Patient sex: M
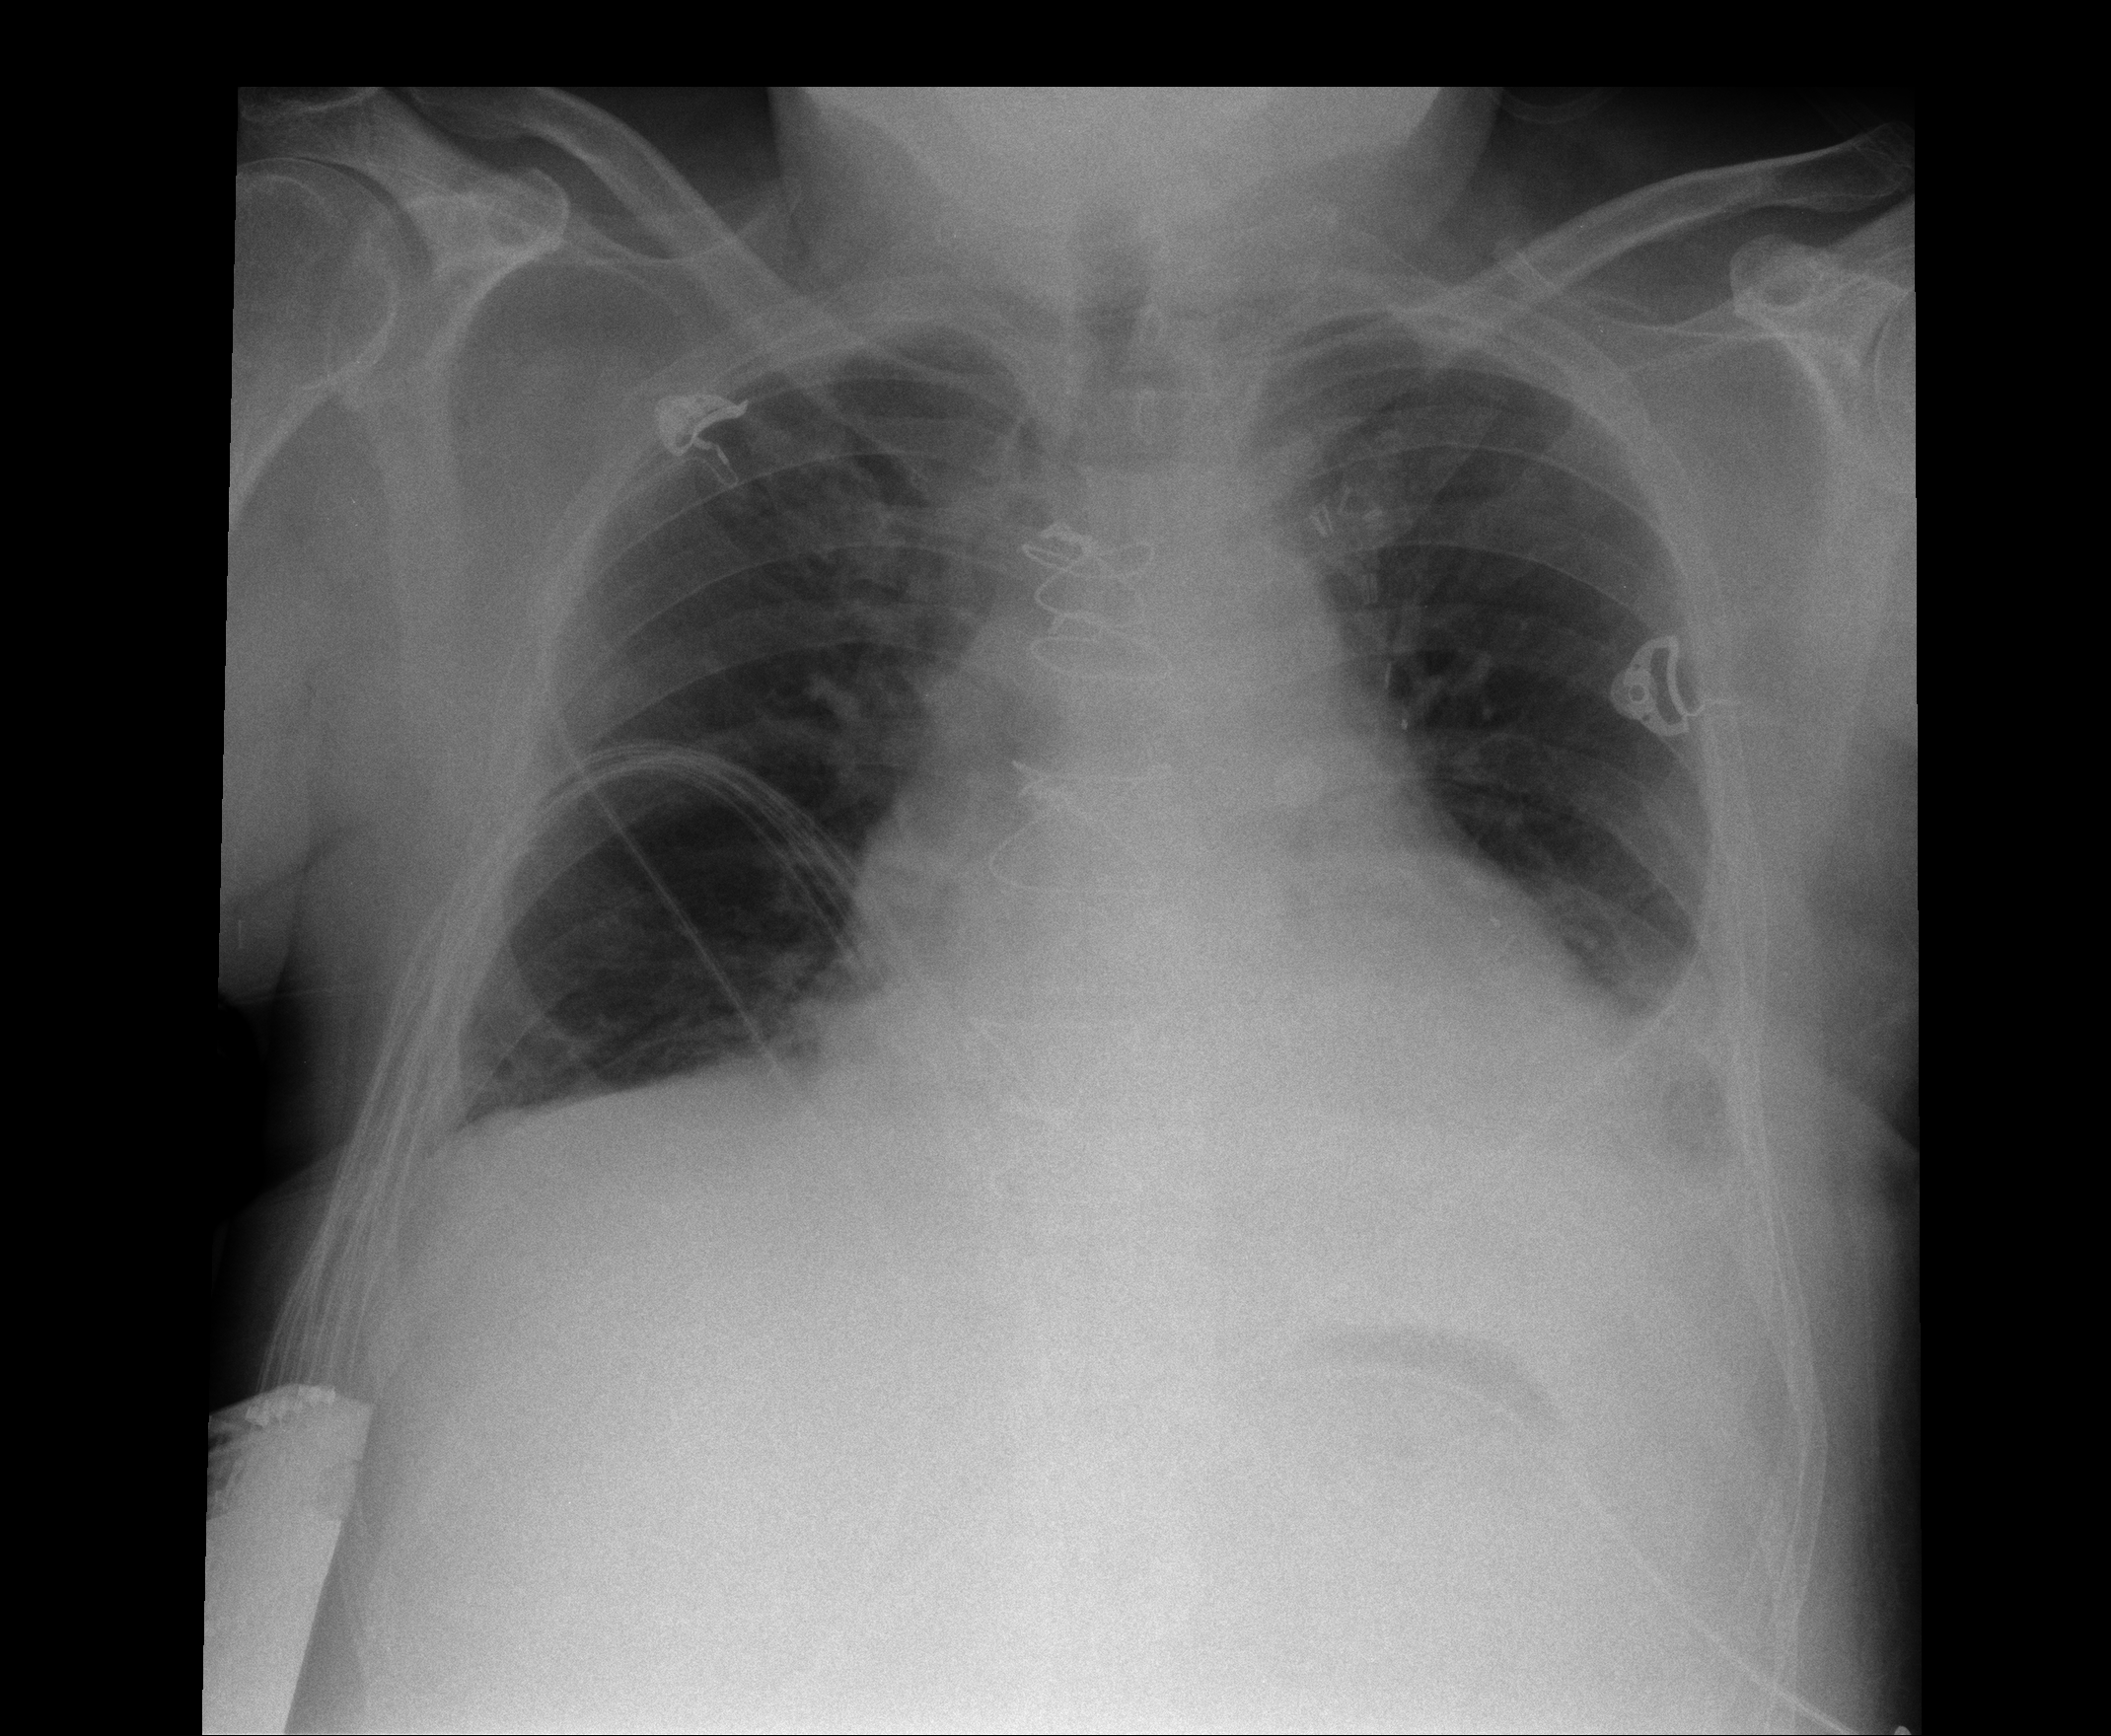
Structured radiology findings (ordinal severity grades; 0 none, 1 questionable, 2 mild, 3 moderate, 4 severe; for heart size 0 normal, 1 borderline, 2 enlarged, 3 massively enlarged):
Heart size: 1
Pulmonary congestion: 0
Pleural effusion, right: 0
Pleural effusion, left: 2
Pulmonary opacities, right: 0
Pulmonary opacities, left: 0
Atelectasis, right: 0
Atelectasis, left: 2